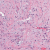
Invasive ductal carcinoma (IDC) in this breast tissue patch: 0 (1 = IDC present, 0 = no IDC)